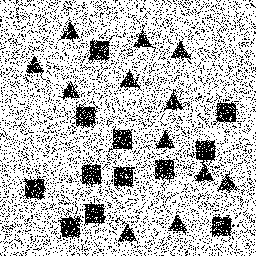
Squares: 12
Triangles: 12
Stars: 0
Total shapes: 24